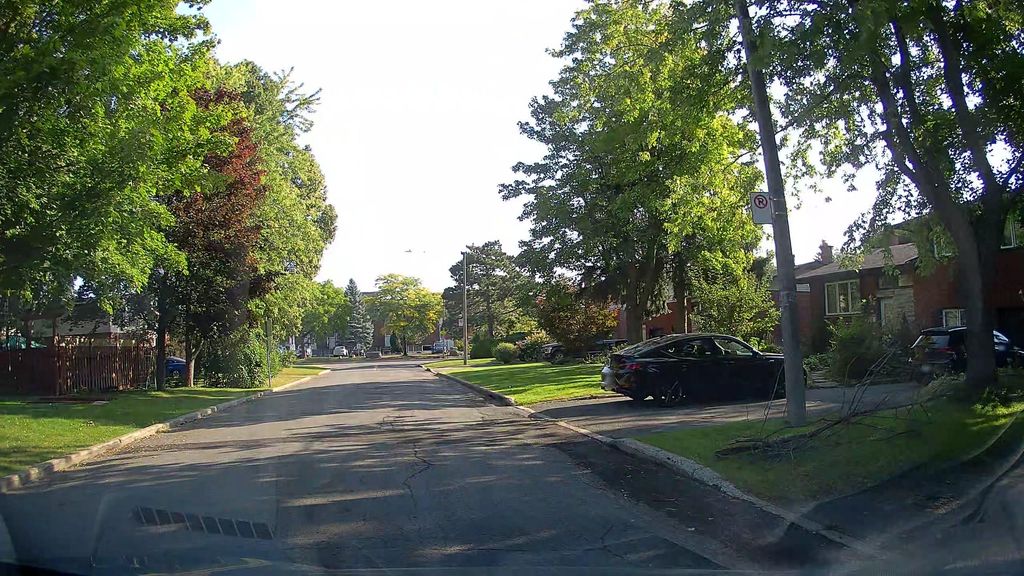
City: montreal